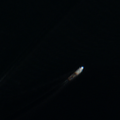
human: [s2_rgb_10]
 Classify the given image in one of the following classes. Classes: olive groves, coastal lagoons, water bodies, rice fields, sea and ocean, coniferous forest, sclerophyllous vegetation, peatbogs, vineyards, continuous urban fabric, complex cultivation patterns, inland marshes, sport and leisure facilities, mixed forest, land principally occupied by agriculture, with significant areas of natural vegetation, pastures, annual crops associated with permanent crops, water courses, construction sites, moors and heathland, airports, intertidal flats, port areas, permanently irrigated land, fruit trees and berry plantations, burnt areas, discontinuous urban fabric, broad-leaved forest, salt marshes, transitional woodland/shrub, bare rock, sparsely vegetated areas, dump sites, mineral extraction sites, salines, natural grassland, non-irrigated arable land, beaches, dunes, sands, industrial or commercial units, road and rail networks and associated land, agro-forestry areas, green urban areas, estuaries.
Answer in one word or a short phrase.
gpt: sea and ocean